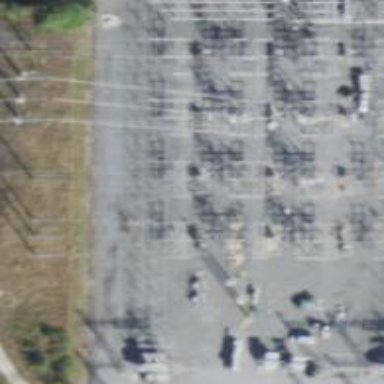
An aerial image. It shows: Switch used for power control.